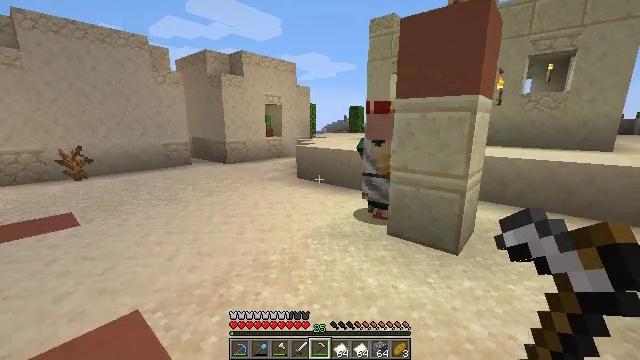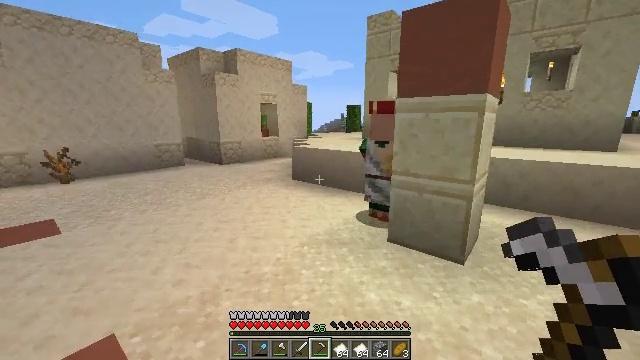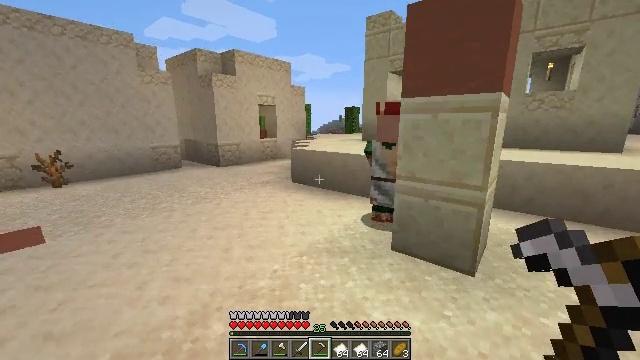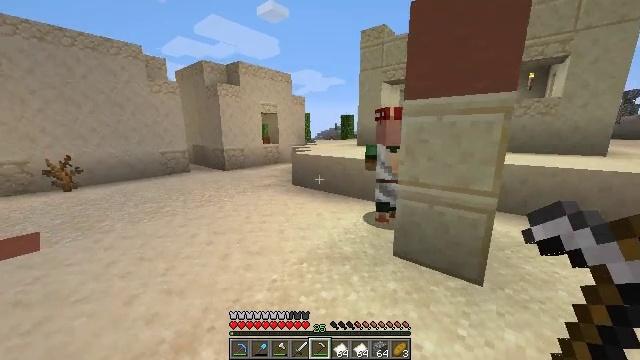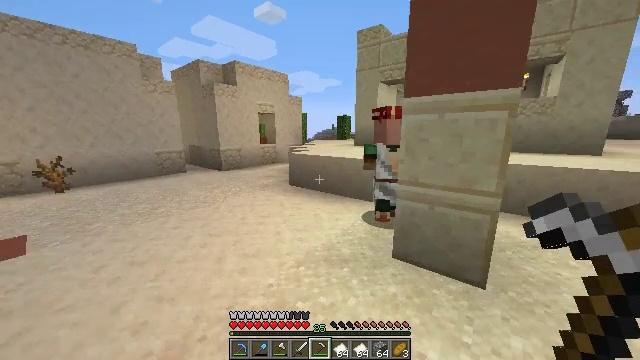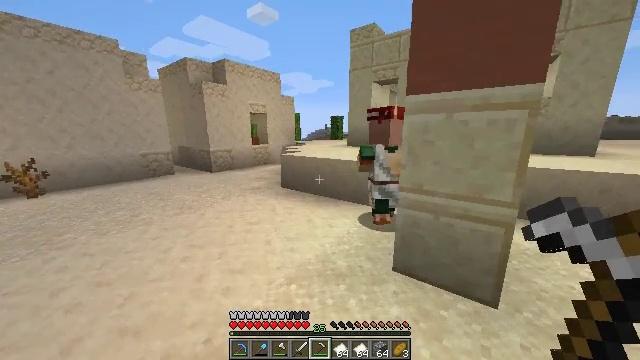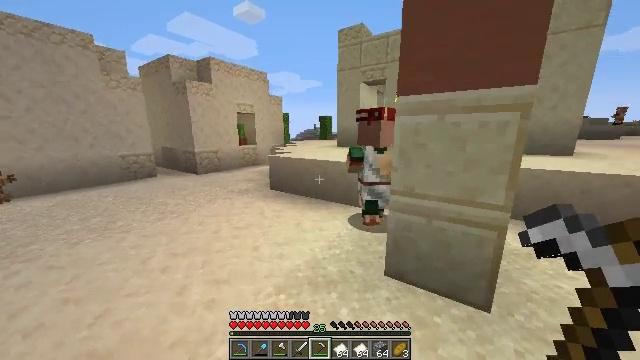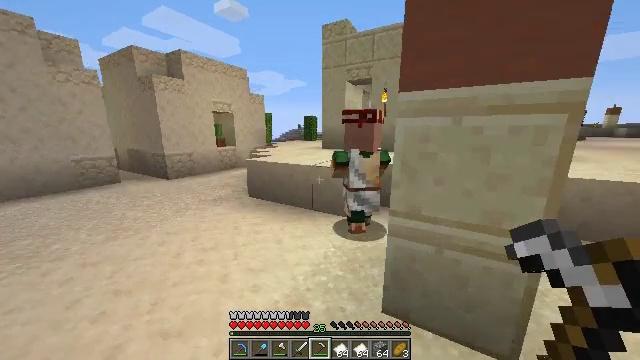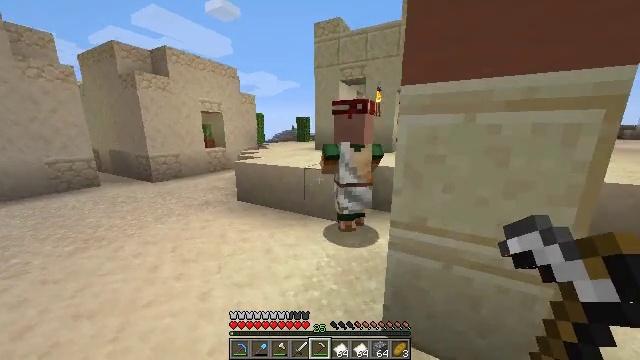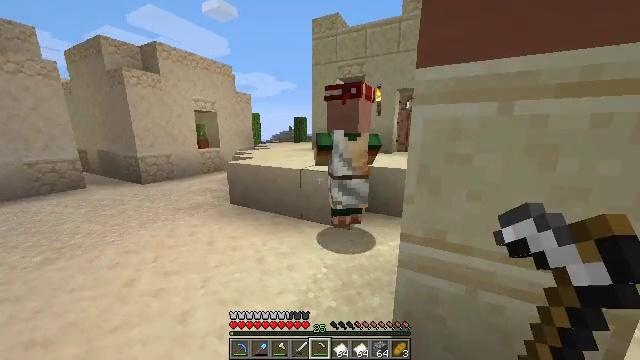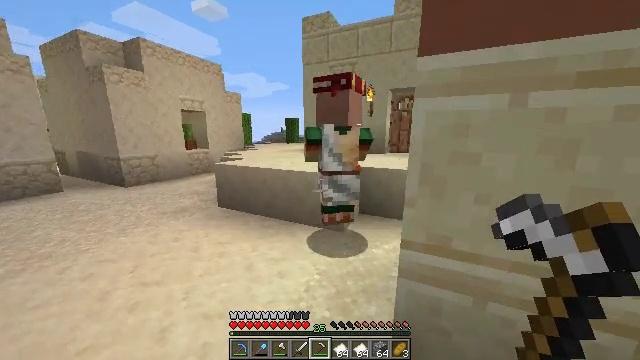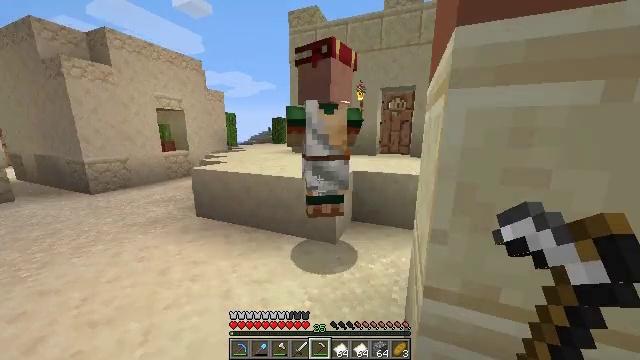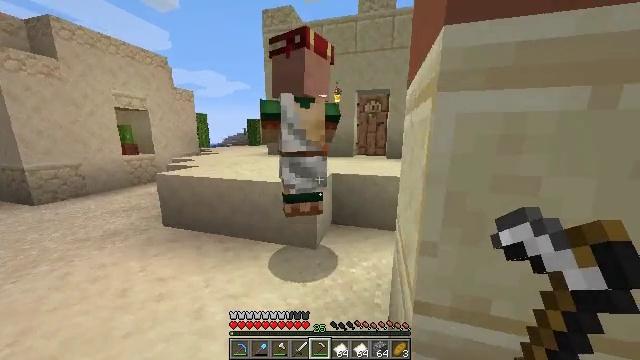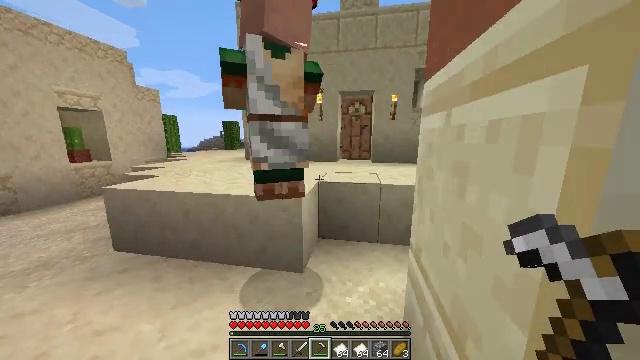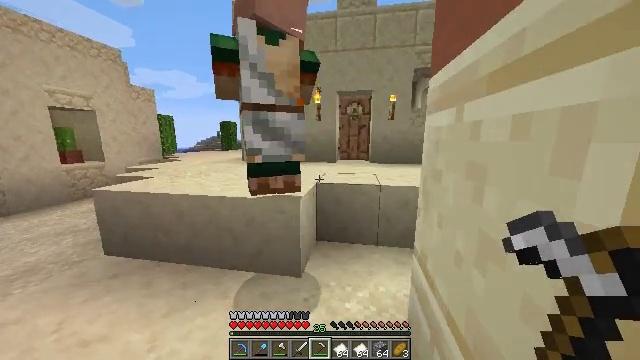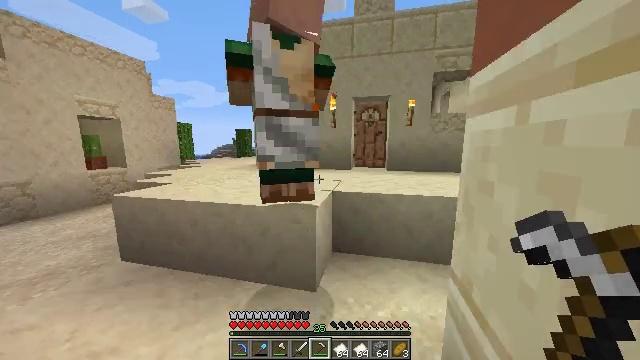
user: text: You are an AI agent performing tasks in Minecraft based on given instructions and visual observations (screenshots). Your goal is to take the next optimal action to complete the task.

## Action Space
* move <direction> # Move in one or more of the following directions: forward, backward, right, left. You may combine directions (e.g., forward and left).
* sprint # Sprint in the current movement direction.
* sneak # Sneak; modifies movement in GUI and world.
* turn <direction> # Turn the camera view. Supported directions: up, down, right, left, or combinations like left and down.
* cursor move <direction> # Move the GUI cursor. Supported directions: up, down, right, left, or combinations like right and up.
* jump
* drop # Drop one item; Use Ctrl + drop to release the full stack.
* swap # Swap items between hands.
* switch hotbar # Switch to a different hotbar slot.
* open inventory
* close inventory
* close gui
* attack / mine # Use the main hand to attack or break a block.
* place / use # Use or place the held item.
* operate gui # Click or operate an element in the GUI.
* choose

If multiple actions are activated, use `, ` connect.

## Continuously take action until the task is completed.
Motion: motion action
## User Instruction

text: Drop an iron hoe.
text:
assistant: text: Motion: move forward, sprint
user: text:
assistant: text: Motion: move forward, sprint
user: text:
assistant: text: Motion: move forward, sprint
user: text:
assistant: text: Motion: move forward, sprint
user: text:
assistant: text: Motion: move forward, sprint, turn right
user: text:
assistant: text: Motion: move forward, sprint, turn right
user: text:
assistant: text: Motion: move forward, sprint, turn right
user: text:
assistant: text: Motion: move forward, turn right
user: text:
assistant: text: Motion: move forward
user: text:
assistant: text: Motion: move forward, turn right
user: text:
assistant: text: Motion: move forward, turn right
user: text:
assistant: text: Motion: move forward, turn right
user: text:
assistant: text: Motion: move forward, turn right
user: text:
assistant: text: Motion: move forward
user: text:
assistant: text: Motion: move forward, turn left and up
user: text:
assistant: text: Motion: move forward, turn left and up
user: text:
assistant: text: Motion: move forward, turn left and up
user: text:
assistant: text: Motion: move forward, turn left and up, use / place
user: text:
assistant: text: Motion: move forward, use / place
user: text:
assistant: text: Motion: use / place
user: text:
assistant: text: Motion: use / place
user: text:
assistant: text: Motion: no_op
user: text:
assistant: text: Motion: open gui
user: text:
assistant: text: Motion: no_op
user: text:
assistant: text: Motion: no_op
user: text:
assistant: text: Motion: no_op
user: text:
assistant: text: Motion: cursor move left
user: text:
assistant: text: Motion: cursor move left
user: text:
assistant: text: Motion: cursor move left
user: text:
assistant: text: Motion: no_op